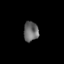
Tissue: lung
Cell type: Fibroblasts
Senescence score: 0.5895
Nuclear area (px): 288
Mean DAPI intensity: 105.826